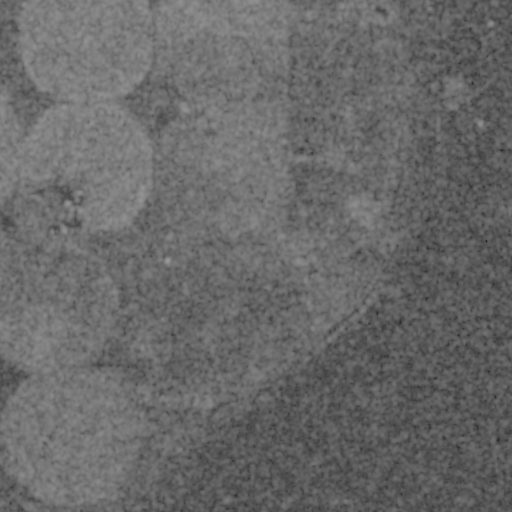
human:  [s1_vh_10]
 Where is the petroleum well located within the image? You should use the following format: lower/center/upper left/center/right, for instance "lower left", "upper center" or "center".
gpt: The petroleum well is located in the upper right of the image.
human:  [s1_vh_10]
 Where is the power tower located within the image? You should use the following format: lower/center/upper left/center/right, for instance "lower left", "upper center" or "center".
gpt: The power tower is located in the lower of the image.
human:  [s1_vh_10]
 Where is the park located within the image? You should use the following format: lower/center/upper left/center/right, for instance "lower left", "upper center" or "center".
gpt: There is no park in the image.

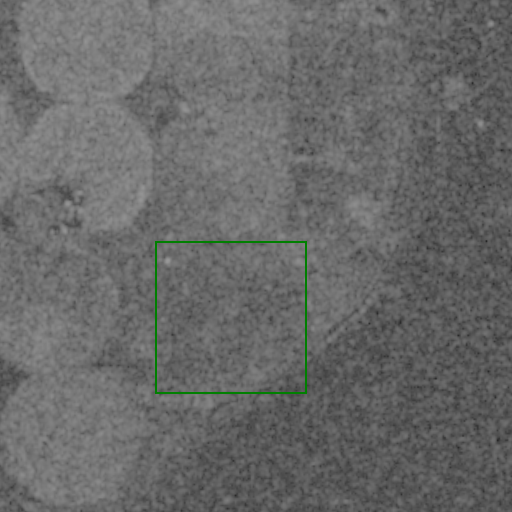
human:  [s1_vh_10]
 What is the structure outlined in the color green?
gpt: The structure outlined in green is a crop field.
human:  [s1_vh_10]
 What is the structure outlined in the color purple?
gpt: There is no purple outline.